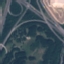
Land use / land cover: Highway